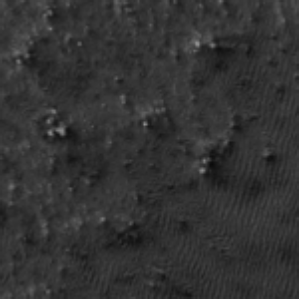
Label: frost